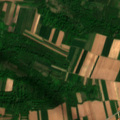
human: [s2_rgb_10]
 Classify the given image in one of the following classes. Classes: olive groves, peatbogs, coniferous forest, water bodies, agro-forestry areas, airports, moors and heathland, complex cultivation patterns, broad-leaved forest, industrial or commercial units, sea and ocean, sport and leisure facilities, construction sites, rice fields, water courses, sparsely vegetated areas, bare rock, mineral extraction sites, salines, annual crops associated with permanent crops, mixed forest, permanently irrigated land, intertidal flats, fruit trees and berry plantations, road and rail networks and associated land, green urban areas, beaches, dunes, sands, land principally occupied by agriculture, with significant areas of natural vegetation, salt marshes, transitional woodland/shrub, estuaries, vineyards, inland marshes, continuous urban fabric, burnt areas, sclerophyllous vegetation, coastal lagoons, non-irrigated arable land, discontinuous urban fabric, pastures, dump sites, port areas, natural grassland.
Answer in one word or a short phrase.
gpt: non-irrigated arable land, land principally occupied by agriculture, with significant areas of natural vegetation, broad-leaved forest, transitional woodland/shrub